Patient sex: M
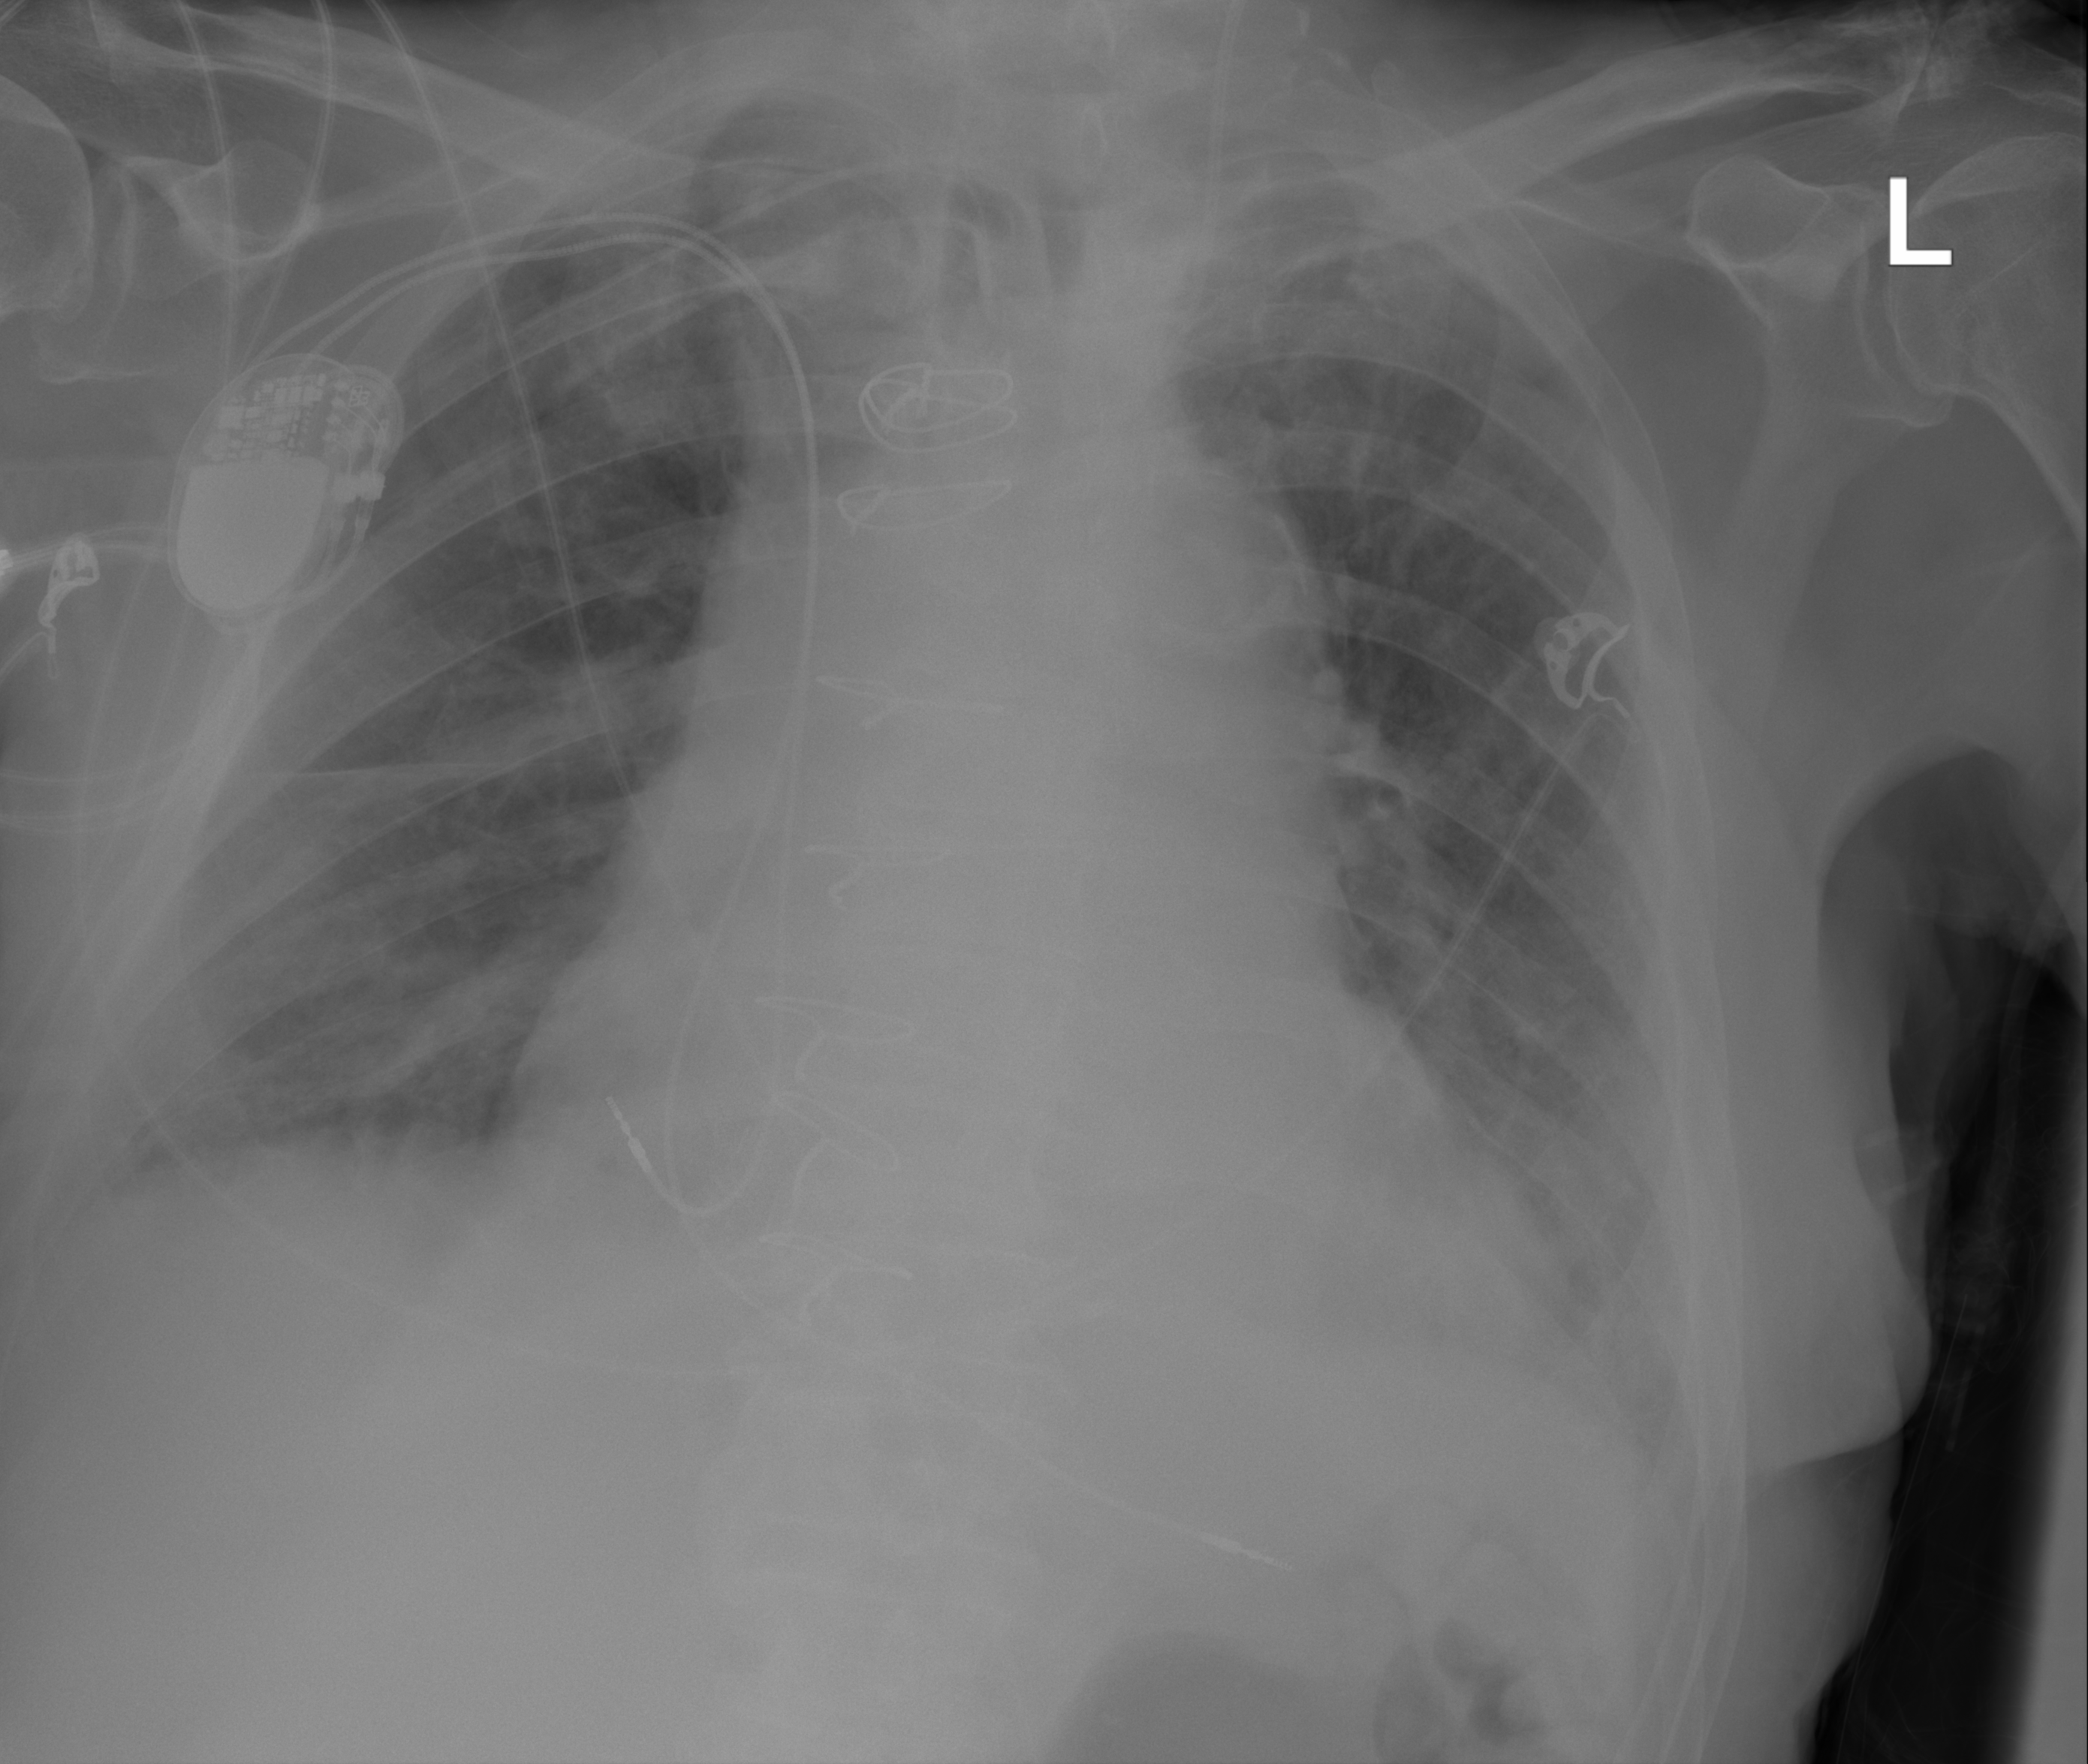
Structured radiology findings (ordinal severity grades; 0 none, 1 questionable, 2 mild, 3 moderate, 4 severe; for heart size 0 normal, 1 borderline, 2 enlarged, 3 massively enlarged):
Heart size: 2
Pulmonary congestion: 2
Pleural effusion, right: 2
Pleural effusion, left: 2
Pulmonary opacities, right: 2
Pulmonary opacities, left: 2
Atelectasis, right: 2
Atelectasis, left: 2